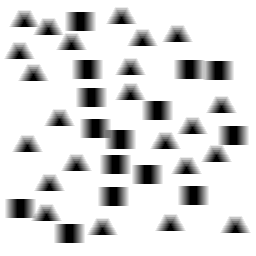
Squares: 15
Triangles: 23
Stars: 0
Total shapes: 38